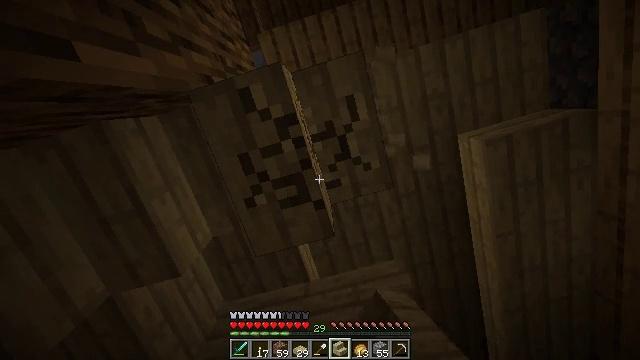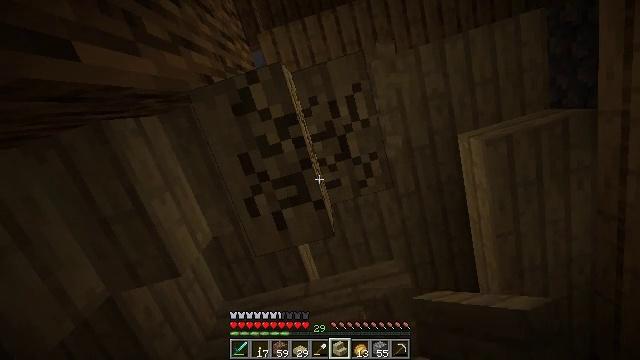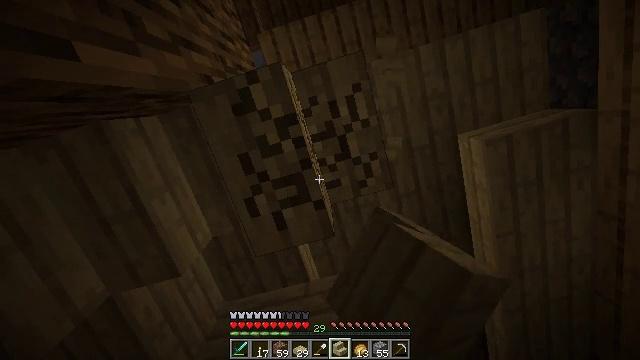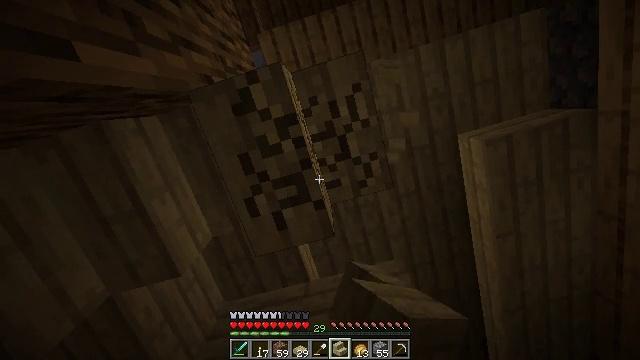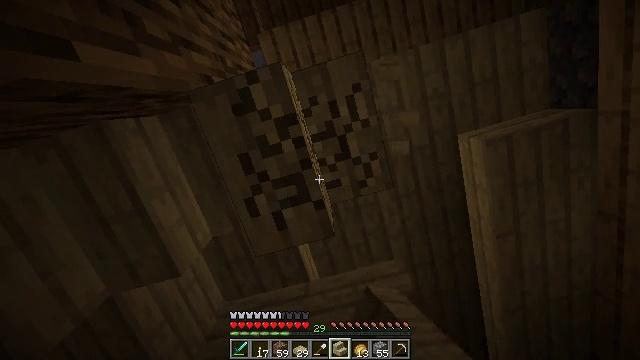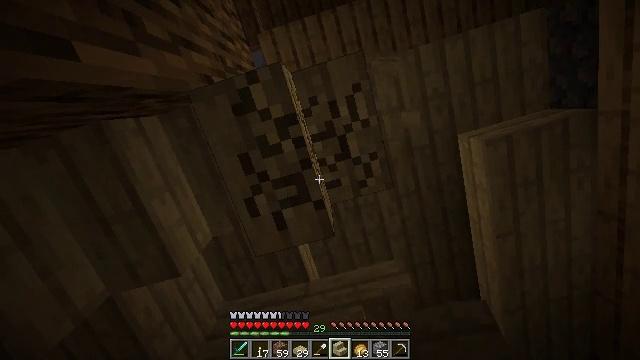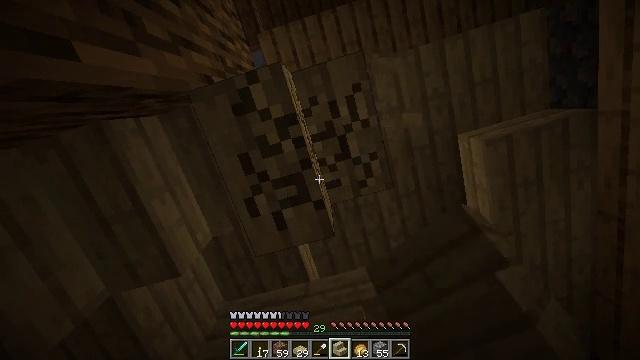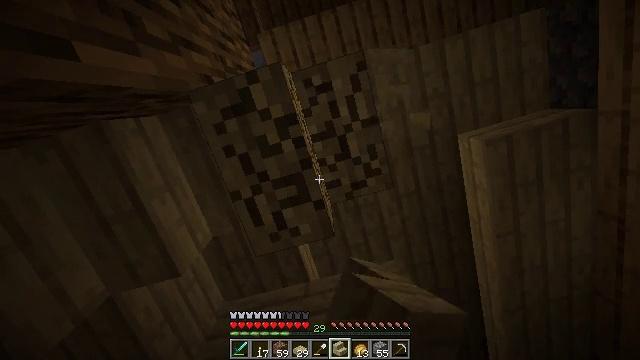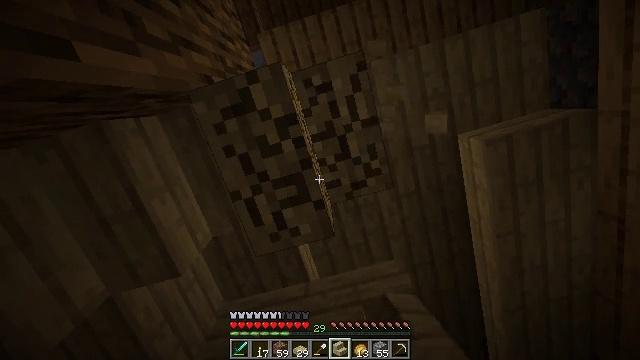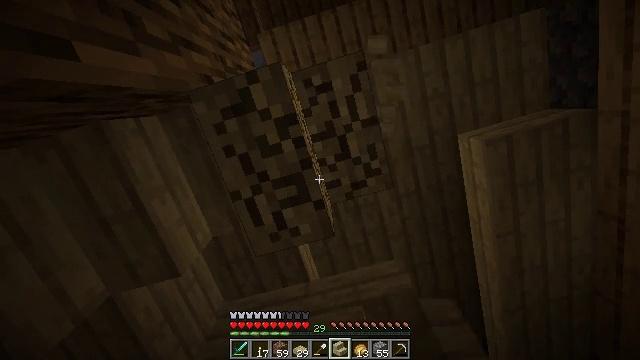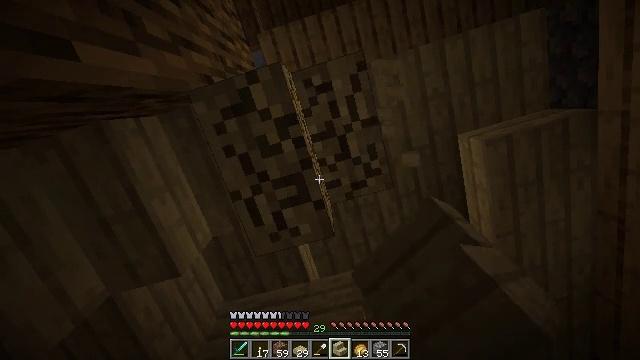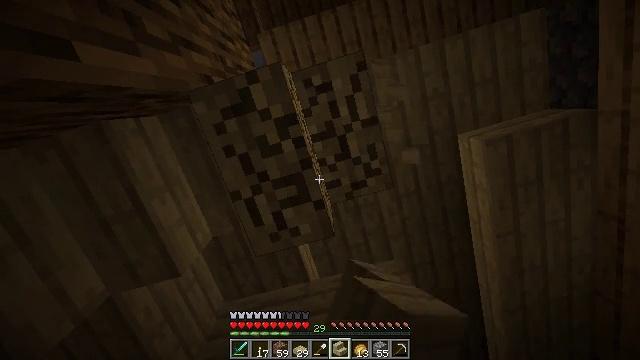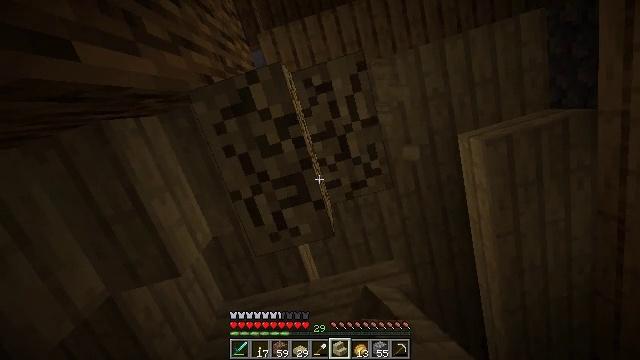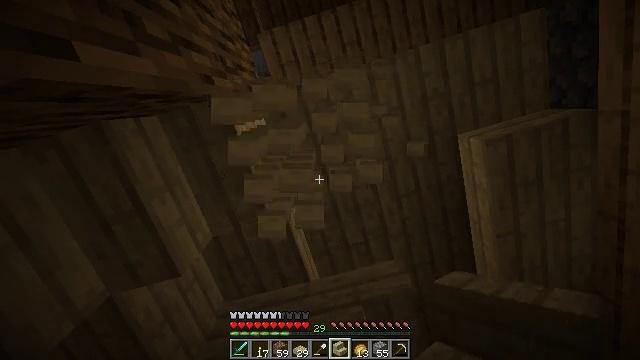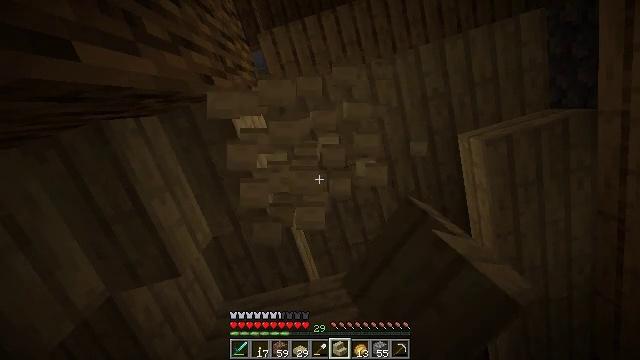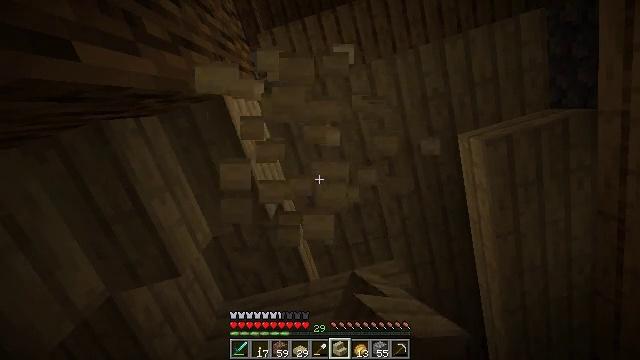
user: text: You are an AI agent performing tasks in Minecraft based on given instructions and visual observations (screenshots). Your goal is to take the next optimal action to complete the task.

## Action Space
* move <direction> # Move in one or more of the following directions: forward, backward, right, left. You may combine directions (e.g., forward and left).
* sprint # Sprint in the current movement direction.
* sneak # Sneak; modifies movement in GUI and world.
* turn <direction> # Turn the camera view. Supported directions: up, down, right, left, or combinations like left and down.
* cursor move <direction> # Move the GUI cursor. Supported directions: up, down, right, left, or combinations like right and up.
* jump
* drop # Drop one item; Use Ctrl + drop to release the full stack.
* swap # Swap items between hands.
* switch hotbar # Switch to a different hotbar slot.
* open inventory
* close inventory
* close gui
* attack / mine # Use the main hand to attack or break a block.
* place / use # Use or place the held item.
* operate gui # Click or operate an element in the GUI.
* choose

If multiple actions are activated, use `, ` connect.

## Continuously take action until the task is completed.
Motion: motion action
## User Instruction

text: Gather the birch stairs from a structure.
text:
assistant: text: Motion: attack / mine
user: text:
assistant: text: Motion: attack / mine
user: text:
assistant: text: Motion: attack / mine
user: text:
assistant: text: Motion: attack / mine
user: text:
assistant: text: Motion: attack / mine
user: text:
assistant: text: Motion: attack / mine
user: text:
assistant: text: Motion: attack / mine
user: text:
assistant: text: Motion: attack / mine
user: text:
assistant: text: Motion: attack / mine
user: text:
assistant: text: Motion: attack / mine
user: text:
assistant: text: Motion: attack / mine
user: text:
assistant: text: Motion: attack / mine
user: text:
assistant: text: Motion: attack / mine
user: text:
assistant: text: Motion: attack / mine
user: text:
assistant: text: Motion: attack / mine
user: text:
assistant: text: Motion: attack / mine
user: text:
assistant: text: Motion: attack / mine
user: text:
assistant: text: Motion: attack / mine